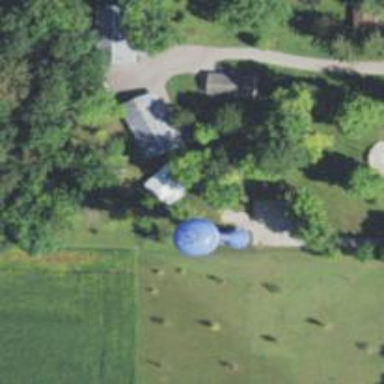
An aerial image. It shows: Water tower that is man-made.